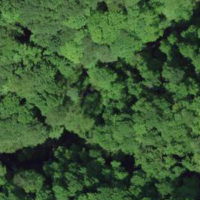
EUNIS habitat code: 44
Species observed at this site:
Leucojum vernum
Asplenium scolopendrium
Streptopelia decaocto
Pica pica
Chrysosplenium alternifolium
Buteo buteo